Field crop: maize
Growth stage: 2
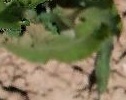
Species: maize